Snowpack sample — Buffalo Mountain, Silverthorne, Colorado, USA (2/22/26, 2:02 PM MST)
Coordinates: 39.622, -106.113
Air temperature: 33 °F
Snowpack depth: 63 cm
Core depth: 40 cm
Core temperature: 26.6 °F
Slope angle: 11°, slope face: 116°
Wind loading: low
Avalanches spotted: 0
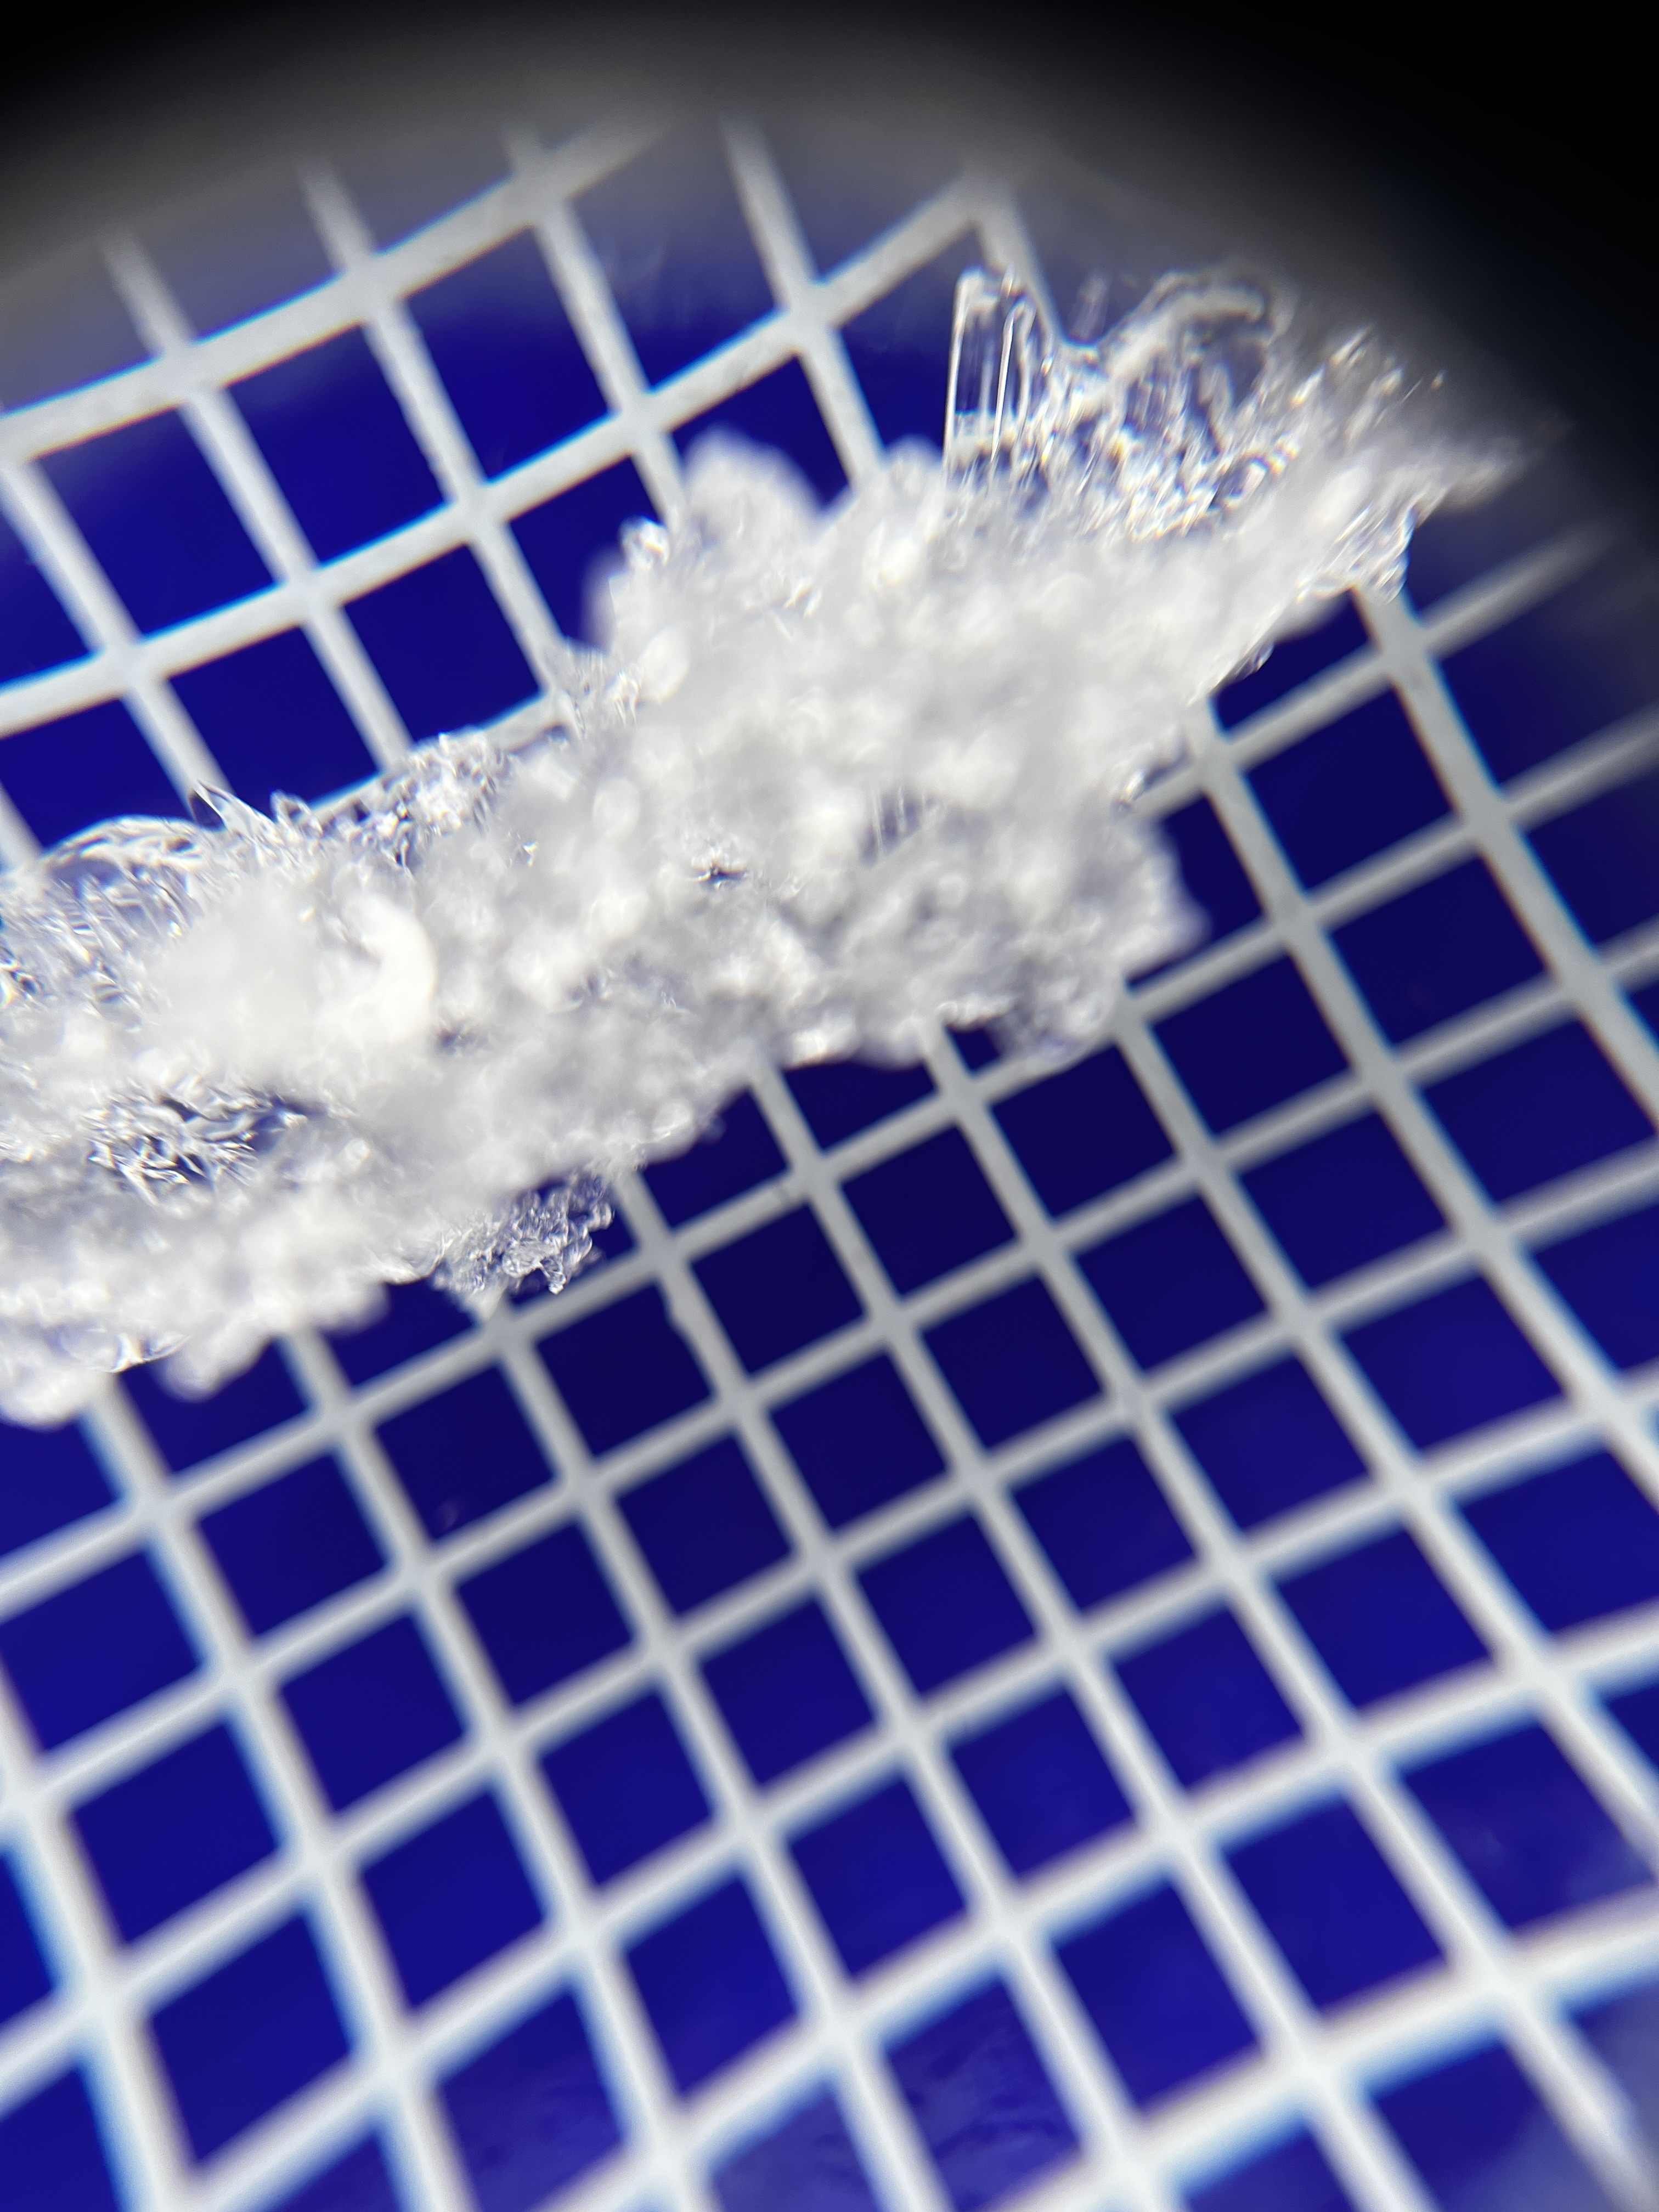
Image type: magnified_profile
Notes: In a firebreak similar to site 1, minimal wind loading with no spotted avalanches (not many faces in view though)